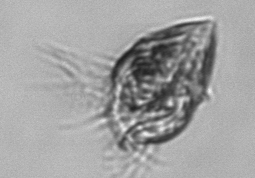
Label: Strombidium_morphotype1